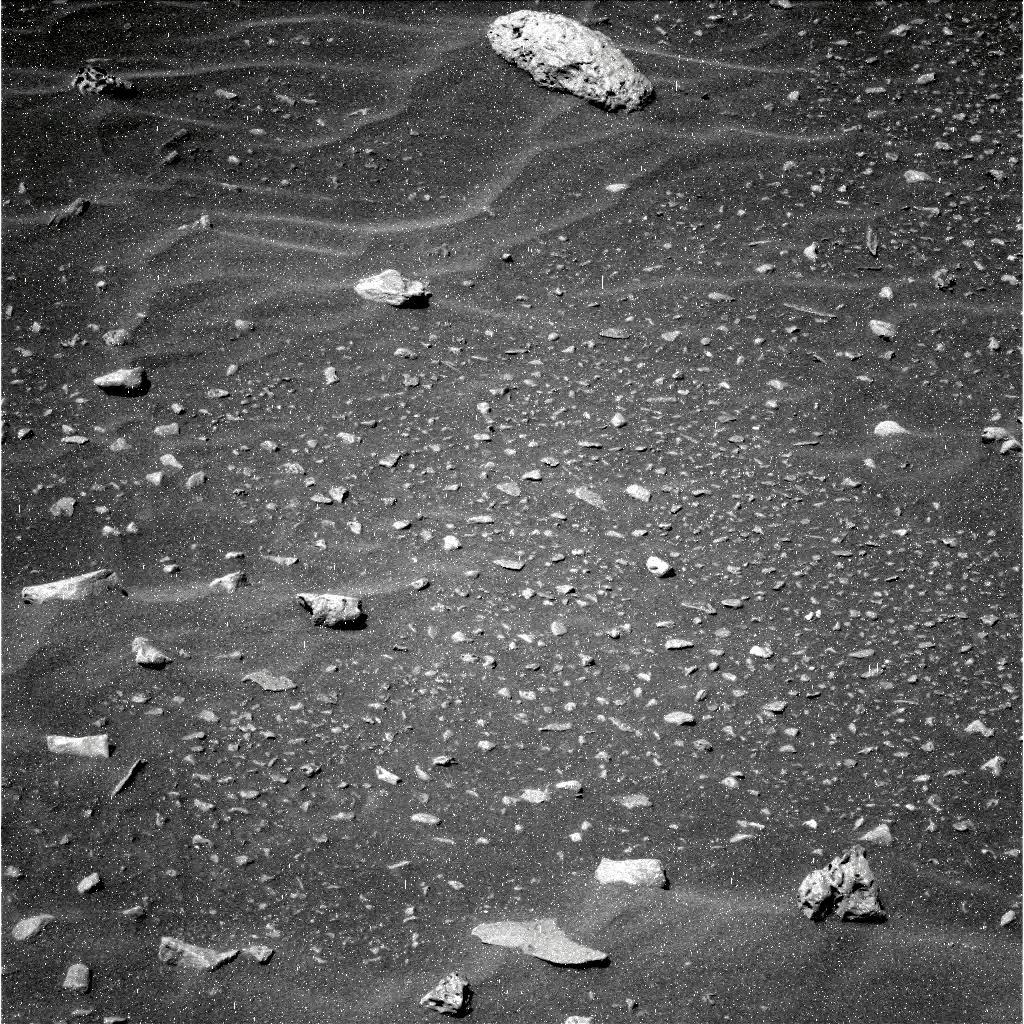
Terrain classes present: Gravel / Sand / Soil, Rock, Shadow